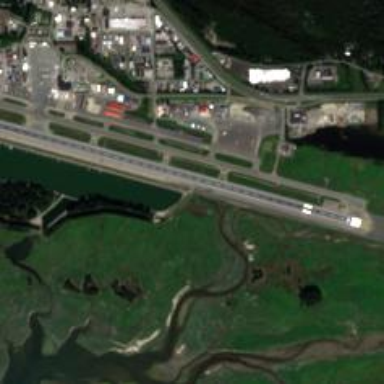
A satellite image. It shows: Runway at airport.